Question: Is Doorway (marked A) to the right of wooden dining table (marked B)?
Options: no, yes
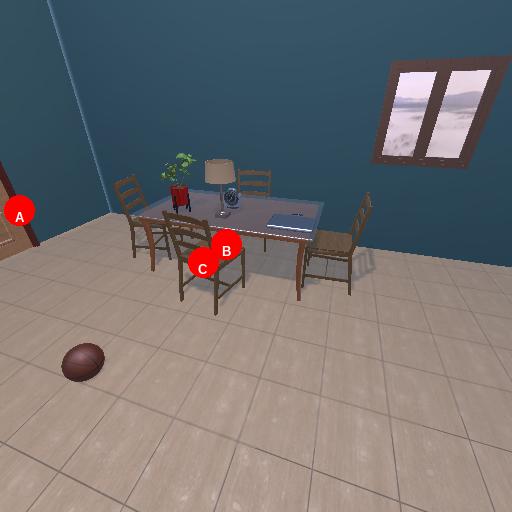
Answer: no